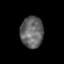
Tissue: prostate
Cell type: T cells
Senescence score: 0.3453
Nuclear area (px): 706
Mean DAPI intensity: 100.407